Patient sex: F
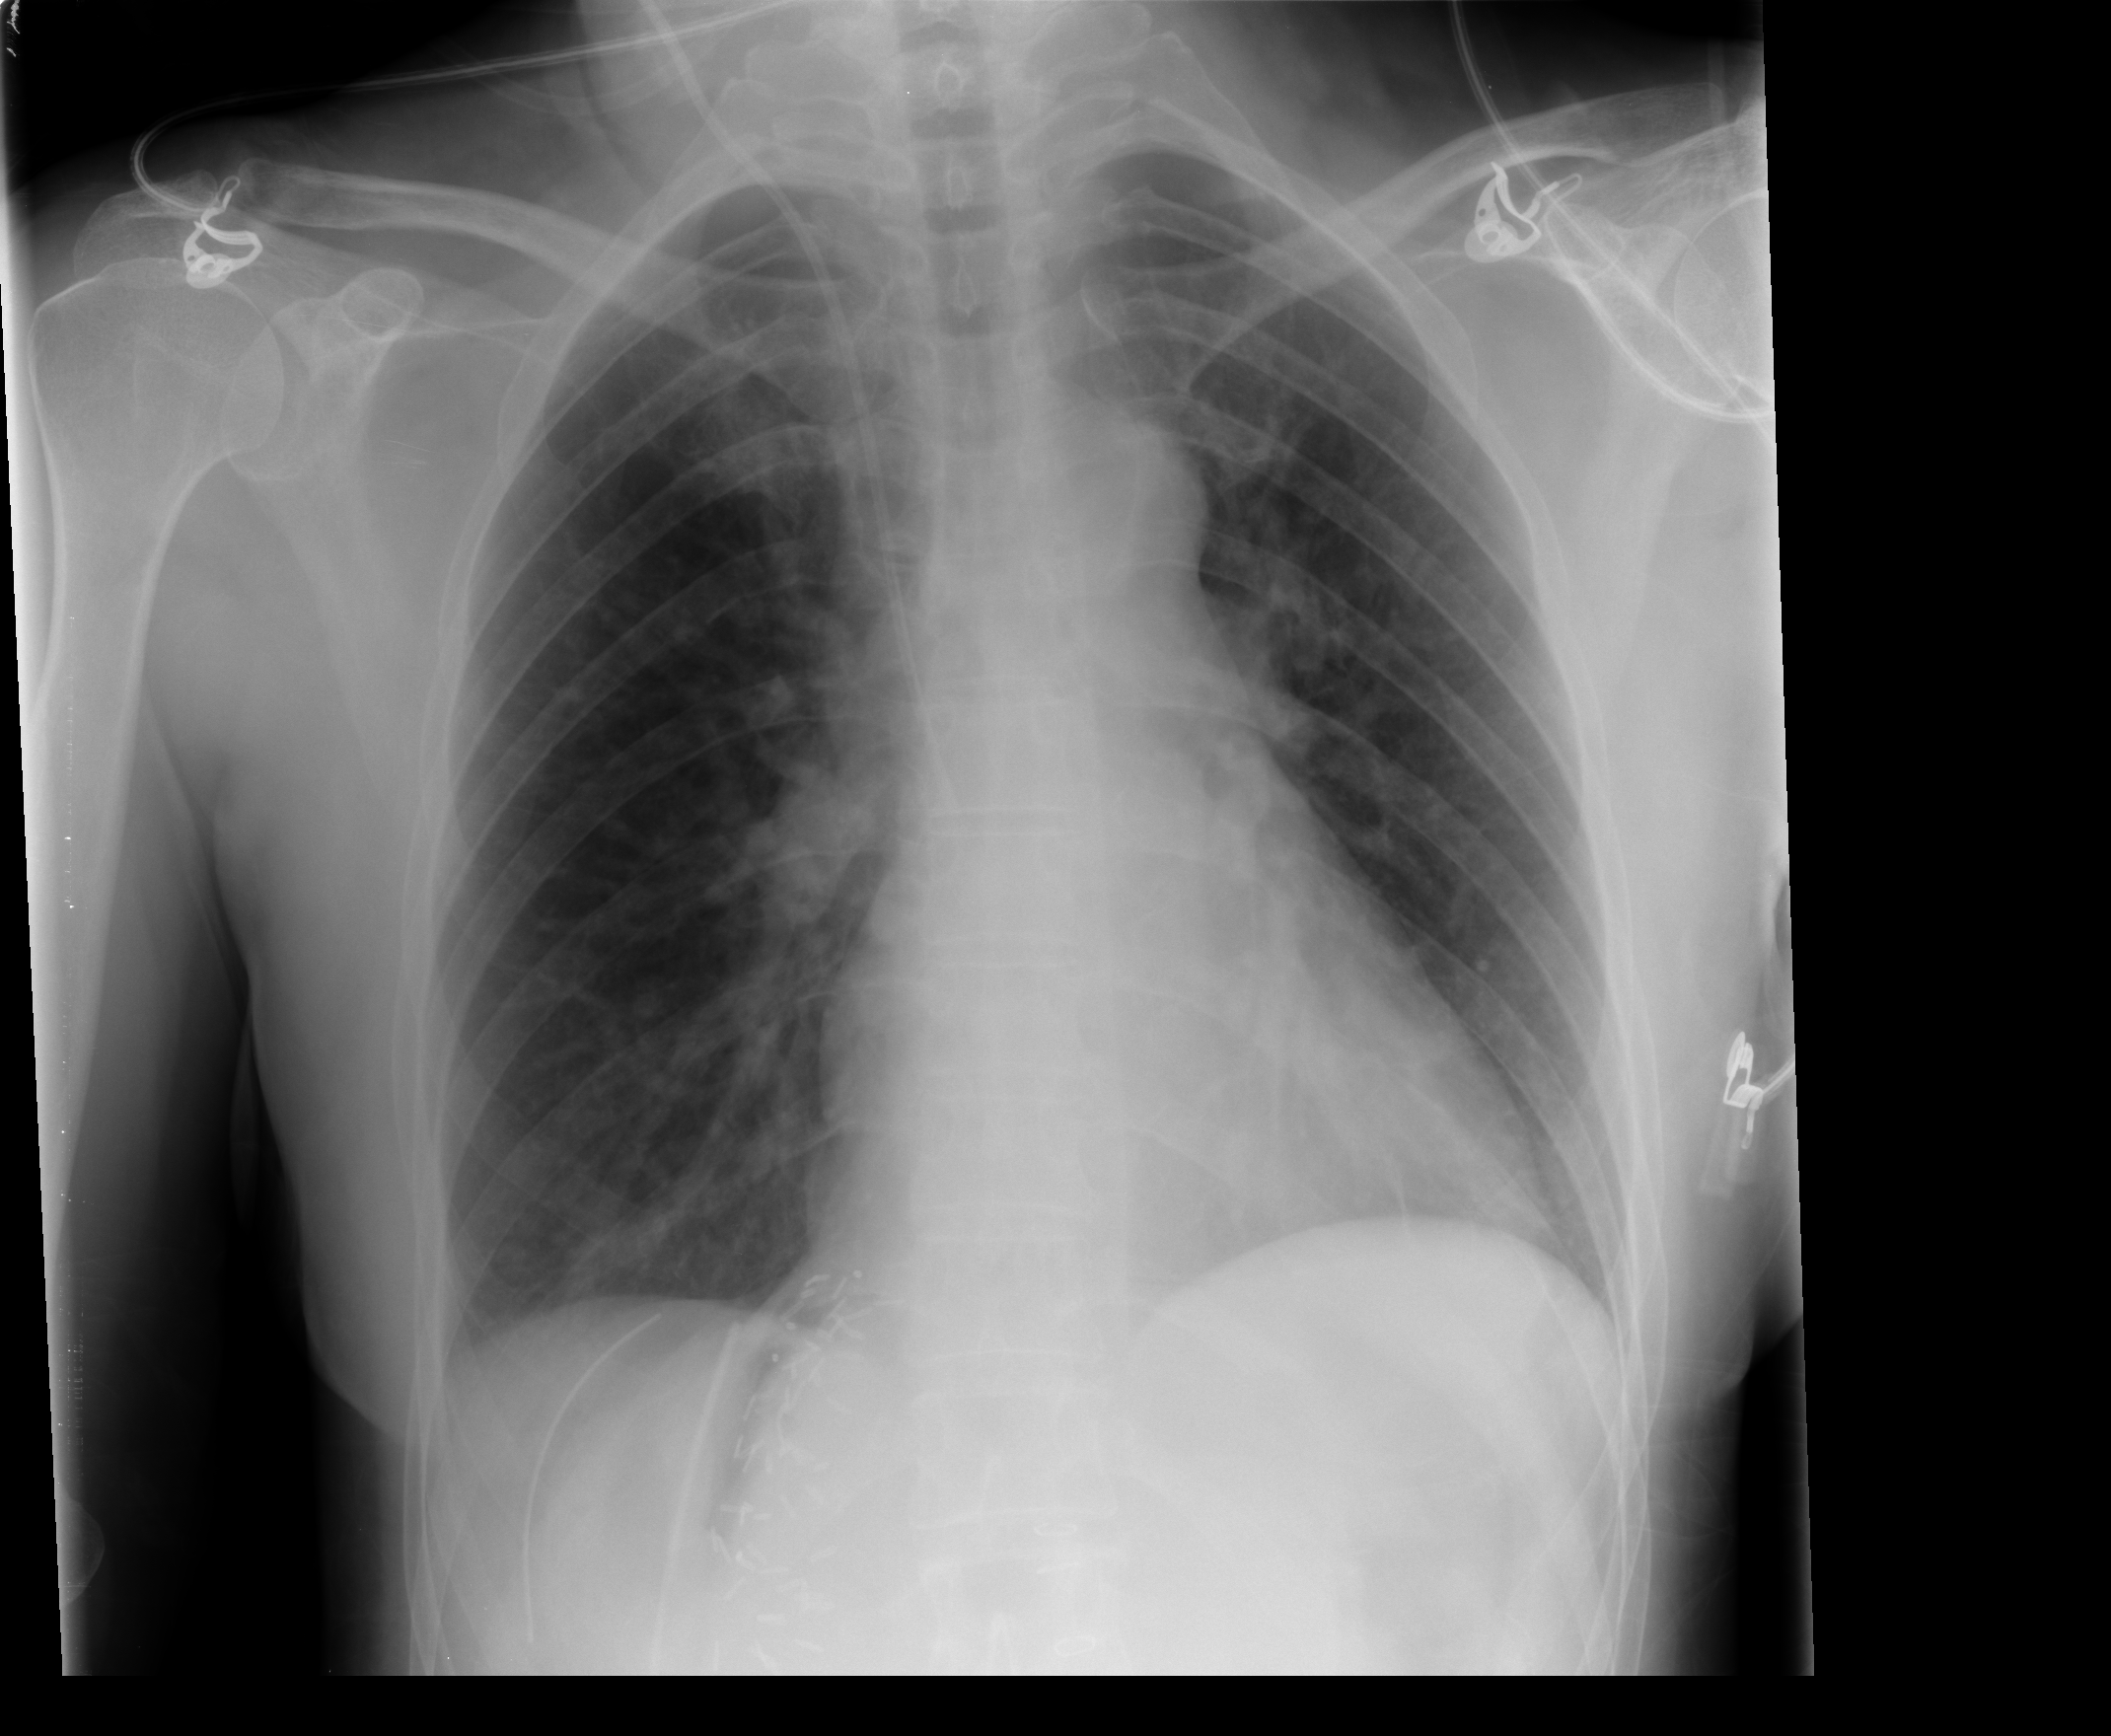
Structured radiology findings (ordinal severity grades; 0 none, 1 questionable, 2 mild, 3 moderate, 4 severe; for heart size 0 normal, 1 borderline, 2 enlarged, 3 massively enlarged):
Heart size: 0
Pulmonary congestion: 0
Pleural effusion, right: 0
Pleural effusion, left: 0
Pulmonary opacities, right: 0
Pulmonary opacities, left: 0
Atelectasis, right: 0
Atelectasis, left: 1